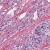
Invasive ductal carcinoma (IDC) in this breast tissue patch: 1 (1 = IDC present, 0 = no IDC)